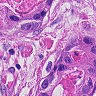
Metastatic tissue present: yes